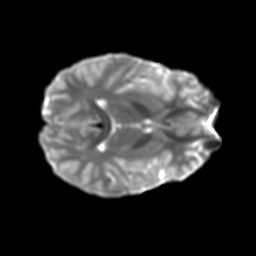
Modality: T2w
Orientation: axial
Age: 11
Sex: male
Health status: ill
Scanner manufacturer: ge
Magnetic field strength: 3 T
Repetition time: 7.5 s
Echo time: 0.079 s